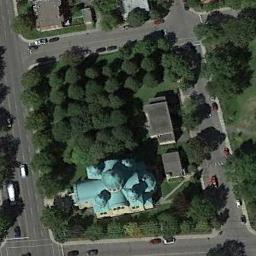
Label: church